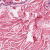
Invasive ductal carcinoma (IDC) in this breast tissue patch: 0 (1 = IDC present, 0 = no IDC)